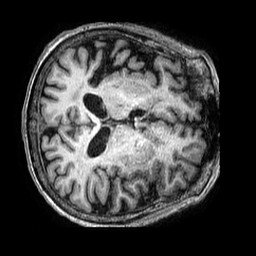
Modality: T1w
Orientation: axial
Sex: female
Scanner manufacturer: philips
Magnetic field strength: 3 T
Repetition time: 0.006779 s
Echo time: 0.003047 s